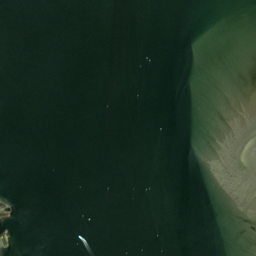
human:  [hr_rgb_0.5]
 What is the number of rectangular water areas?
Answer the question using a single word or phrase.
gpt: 0

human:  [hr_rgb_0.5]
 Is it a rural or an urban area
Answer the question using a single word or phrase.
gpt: rural

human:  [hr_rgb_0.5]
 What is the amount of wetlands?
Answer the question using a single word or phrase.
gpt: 4

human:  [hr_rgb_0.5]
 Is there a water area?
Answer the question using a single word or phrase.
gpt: yes

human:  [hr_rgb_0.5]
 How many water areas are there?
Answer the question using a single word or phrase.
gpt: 1

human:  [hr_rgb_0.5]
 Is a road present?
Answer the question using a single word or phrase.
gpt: yes

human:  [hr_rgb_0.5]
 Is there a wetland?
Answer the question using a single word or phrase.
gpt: yes

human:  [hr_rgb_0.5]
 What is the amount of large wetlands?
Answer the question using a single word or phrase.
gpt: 4

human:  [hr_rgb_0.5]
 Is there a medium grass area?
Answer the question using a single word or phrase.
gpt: no

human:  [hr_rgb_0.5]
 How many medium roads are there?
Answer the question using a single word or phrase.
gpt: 0

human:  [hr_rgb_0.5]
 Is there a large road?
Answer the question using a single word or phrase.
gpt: no

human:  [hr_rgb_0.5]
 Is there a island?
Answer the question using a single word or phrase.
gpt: yes

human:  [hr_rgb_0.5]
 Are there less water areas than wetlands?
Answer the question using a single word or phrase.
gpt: yes

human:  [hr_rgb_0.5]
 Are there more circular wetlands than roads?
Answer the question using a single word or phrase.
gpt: no

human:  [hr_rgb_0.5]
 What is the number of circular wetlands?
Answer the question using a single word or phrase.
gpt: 0

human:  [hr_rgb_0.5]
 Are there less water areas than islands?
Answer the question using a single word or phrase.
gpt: no

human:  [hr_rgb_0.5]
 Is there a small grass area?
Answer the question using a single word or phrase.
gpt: no

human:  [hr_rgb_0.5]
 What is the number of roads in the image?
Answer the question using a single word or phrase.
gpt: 2

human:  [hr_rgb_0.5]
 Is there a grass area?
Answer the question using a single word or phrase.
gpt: yes

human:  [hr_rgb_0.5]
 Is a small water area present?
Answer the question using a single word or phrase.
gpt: no

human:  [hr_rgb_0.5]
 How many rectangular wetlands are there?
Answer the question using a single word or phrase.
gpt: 0

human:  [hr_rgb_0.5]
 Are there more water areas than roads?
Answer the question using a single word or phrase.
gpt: no

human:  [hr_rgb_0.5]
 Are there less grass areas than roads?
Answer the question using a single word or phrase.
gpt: no

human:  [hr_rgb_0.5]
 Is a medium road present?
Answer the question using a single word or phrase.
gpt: no

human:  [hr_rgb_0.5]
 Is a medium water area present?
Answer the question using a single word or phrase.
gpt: no

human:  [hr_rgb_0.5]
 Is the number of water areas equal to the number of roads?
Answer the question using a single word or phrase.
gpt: no

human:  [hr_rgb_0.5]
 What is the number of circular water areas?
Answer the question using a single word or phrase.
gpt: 0

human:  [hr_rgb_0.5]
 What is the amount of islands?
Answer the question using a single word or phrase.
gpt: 1

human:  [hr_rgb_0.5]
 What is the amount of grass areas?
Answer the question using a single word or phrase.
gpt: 2

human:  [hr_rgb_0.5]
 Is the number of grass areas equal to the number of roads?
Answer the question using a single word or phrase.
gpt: yes

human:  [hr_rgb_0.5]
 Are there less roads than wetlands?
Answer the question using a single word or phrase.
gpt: yes

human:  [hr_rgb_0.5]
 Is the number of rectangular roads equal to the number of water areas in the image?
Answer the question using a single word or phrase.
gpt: no

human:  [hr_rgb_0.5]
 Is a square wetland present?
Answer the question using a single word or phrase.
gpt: no

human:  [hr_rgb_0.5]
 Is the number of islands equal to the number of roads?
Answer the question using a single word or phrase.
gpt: no

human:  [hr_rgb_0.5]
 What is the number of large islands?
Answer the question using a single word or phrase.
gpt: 1

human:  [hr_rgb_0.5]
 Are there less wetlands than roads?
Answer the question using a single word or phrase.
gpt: no

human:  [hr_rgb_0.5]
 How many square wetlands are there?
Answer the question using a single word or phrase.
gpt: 0

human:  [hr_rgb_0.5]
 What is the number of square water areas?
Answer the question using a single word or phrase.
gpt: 0

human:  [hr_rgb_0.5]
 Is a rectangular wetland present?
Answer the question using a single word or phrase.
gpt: no

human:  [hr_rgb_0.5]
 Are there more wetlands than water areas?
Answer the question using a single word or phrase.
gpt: yes

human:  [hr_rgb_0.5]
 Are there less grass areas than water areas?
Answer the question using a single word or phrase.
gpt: no

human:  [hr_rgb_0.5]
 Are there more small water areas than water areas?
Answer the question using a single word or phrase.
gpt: no

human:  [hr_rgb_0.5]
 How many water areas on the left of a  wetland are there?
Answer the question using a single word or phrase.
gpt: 0

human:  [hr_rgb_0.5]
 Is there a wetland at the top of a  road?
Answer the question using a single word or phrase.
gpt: yes

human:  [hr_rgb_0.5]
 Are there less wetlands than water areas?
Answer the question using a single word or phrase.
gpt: no

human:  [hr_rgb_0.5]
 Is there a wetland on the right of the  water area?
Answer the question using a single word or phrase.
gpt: no

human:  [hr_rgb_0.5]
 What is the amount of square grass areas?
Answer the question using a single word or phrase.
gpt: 0

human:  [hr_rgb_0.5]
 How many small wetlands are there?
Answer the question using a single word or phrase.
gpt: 0

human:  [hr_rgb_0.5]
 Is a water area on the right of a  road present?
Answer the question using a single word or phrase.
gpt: no

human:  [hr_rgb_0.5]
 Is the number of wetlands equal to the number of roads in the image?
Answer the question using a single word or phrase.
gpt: no

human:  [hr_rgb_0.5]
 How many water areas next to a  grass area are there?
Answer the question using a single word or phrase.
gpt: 1

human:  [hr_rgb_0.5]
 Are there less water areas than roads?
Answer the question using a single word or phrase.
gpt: yes

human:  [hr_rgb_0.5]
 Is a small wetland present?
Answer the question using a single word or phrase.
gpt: no

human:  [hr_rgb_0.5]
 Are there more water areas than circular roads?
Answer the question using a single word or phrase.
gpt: yes

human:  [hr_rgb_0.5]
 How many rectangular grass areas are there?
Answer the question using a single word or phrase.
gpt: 0

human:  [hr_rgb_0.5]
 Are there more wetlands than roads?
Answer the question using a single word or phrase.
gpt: yes

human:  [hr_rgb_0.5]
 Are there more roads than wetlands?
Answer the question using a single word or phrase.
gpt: no

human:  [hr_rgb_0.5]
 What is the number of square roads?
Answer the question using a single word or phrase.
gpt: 0

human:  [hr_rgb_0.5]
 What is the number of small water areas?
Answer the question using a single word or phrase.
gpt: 0

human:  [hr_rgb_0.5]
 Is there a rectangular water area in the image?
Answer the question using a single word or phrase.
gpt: no

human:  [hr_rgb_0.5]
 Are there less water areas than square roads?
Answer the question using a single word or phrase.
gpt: no

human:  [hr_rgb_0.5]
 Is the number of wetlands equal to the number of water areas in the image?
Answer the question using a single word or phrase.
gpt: no

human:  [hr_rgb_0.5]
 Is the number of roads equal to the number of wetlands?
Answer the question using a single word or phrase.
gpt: no

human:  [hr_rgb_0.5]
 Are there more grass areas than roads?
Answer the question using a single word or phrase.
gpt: no